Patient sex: M
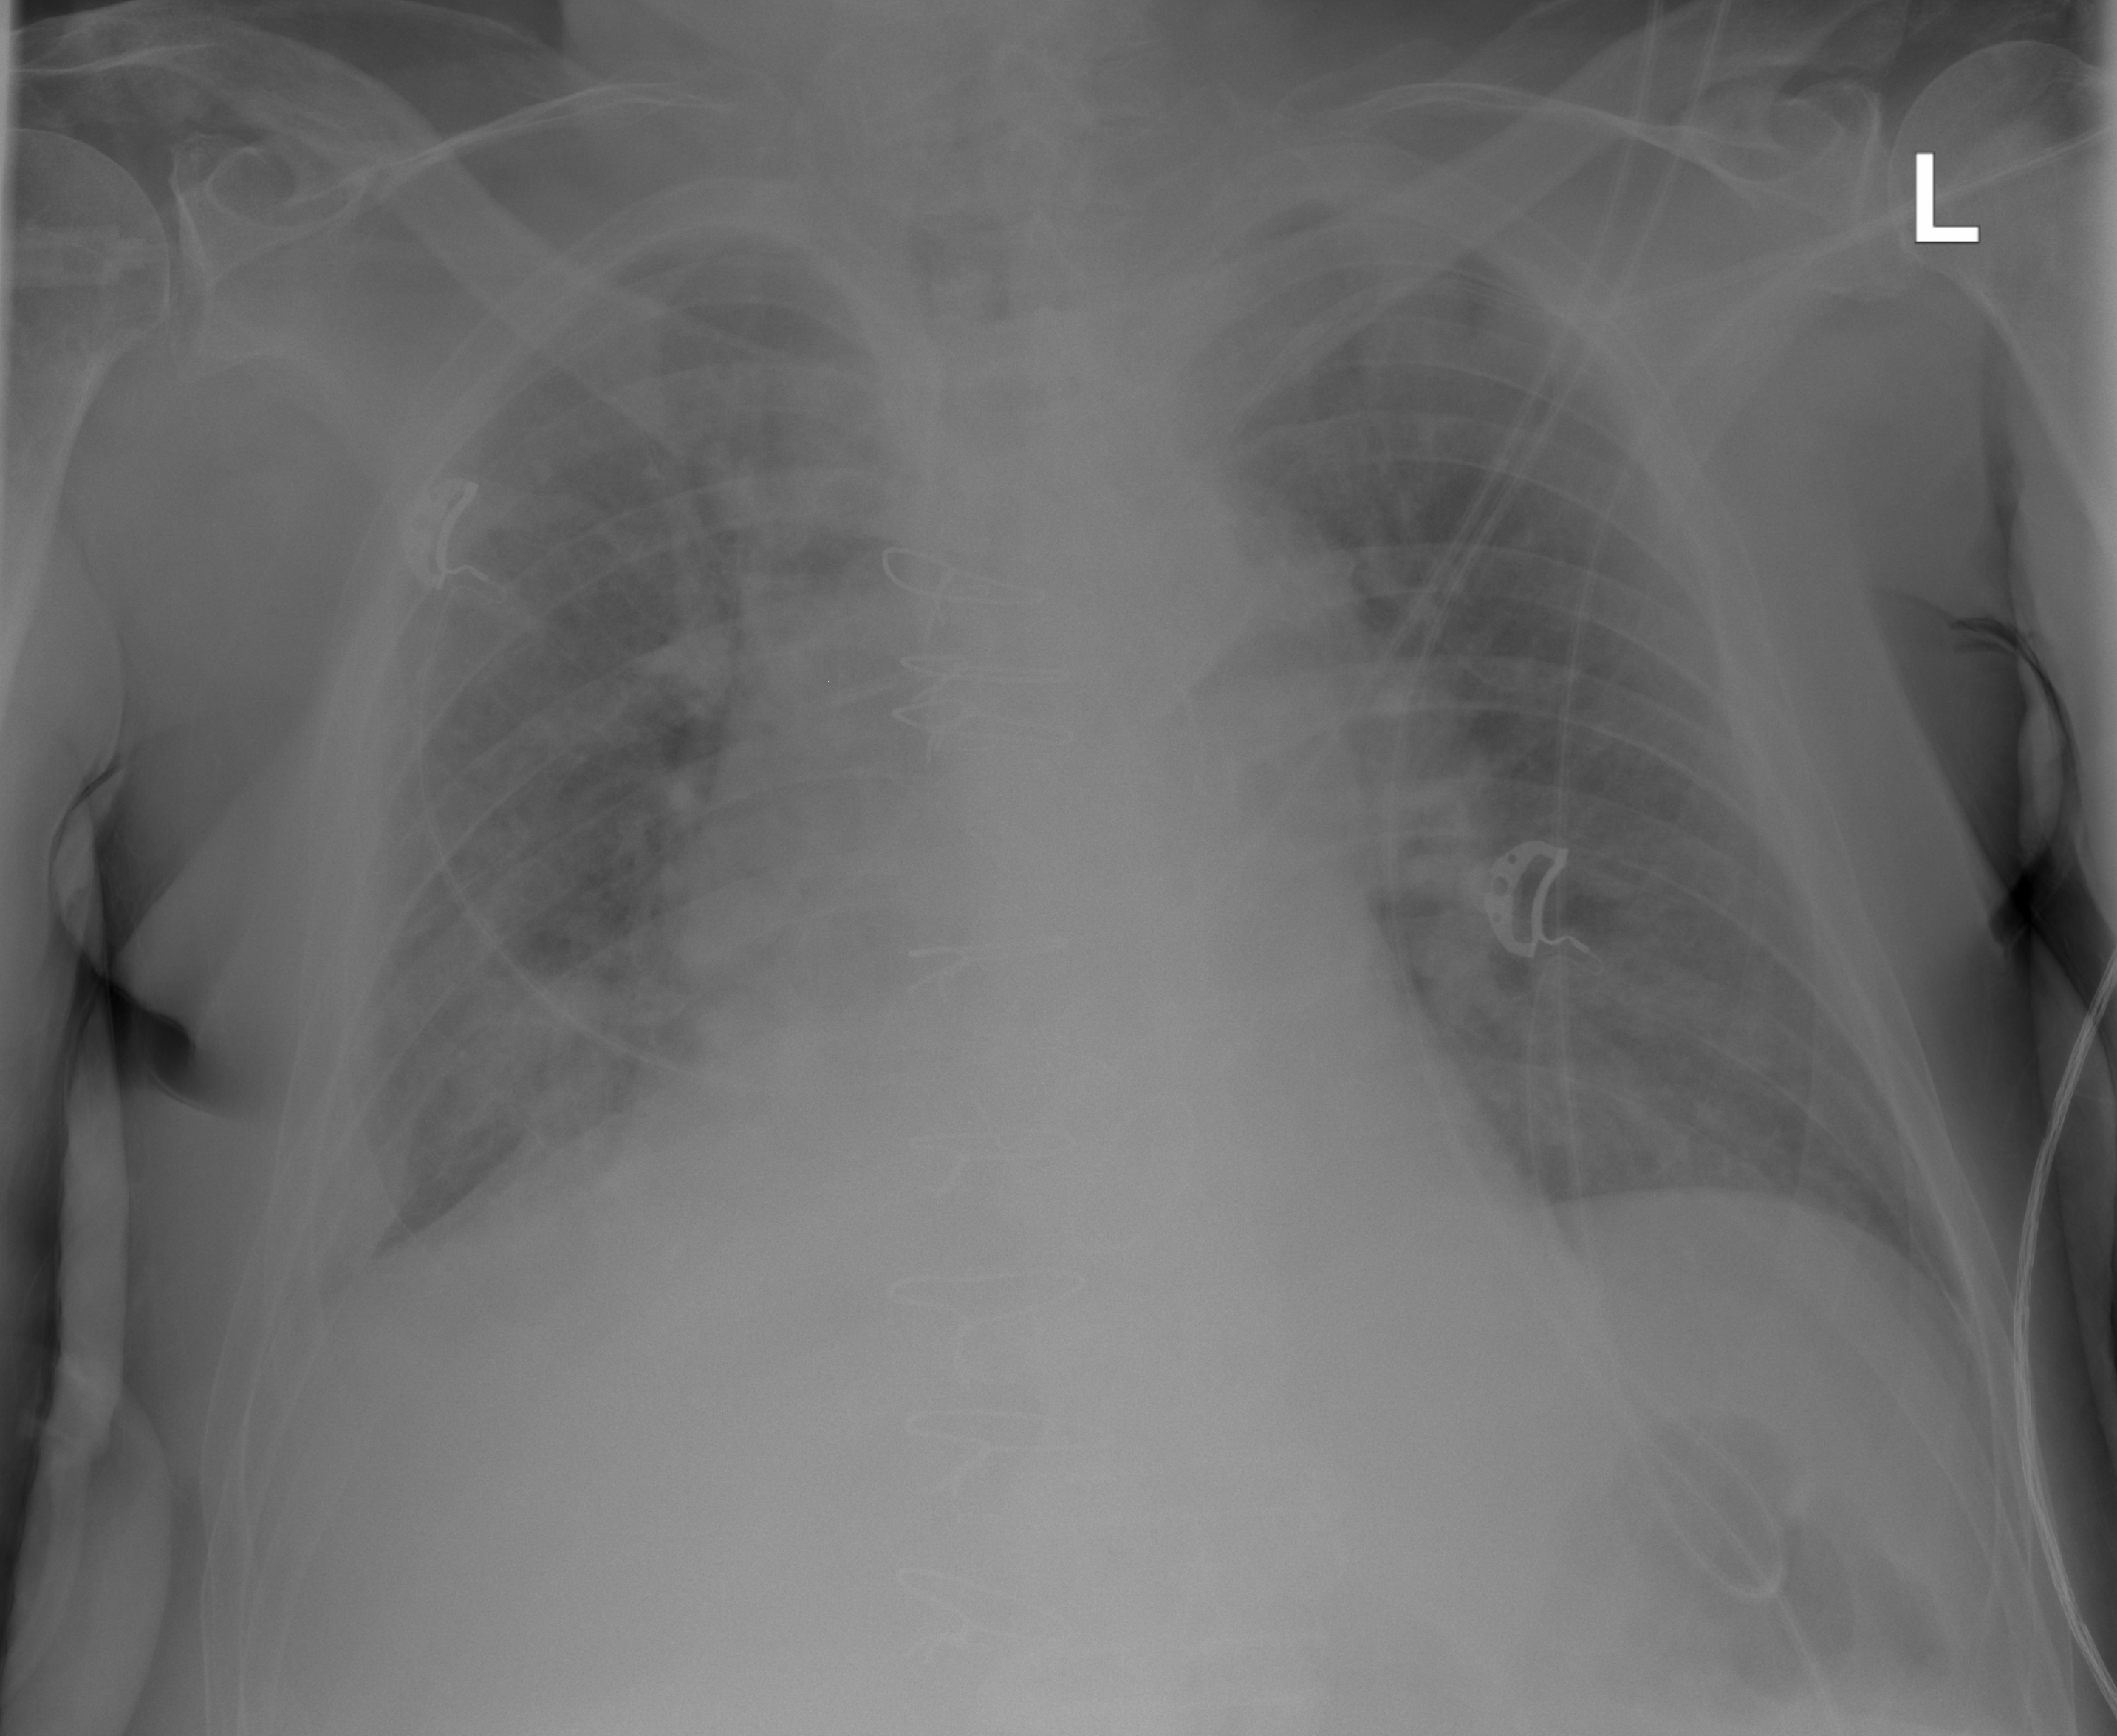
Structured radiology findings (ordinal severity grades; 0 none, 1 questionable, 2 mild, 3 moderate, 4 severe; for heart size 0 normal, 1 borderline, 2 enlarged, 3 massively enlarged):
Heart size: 1
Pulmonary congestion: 0
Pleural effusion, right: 1
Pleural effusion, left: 0
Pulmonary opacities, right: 0
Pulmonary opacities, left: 0
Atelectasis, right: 2
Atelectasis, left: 0